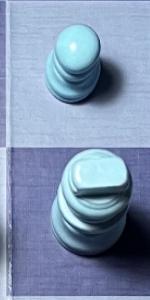
Label: King_White